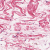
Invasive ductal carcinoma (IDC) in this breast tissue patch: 1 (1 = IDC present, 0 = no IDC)